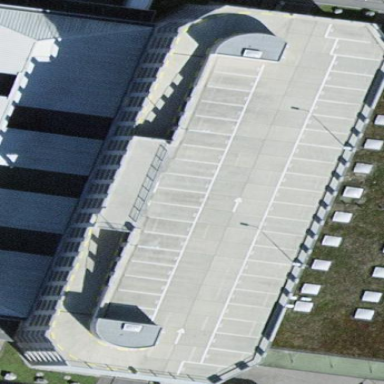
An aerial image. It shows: Commercial building with multi-storey concrete parking facility.